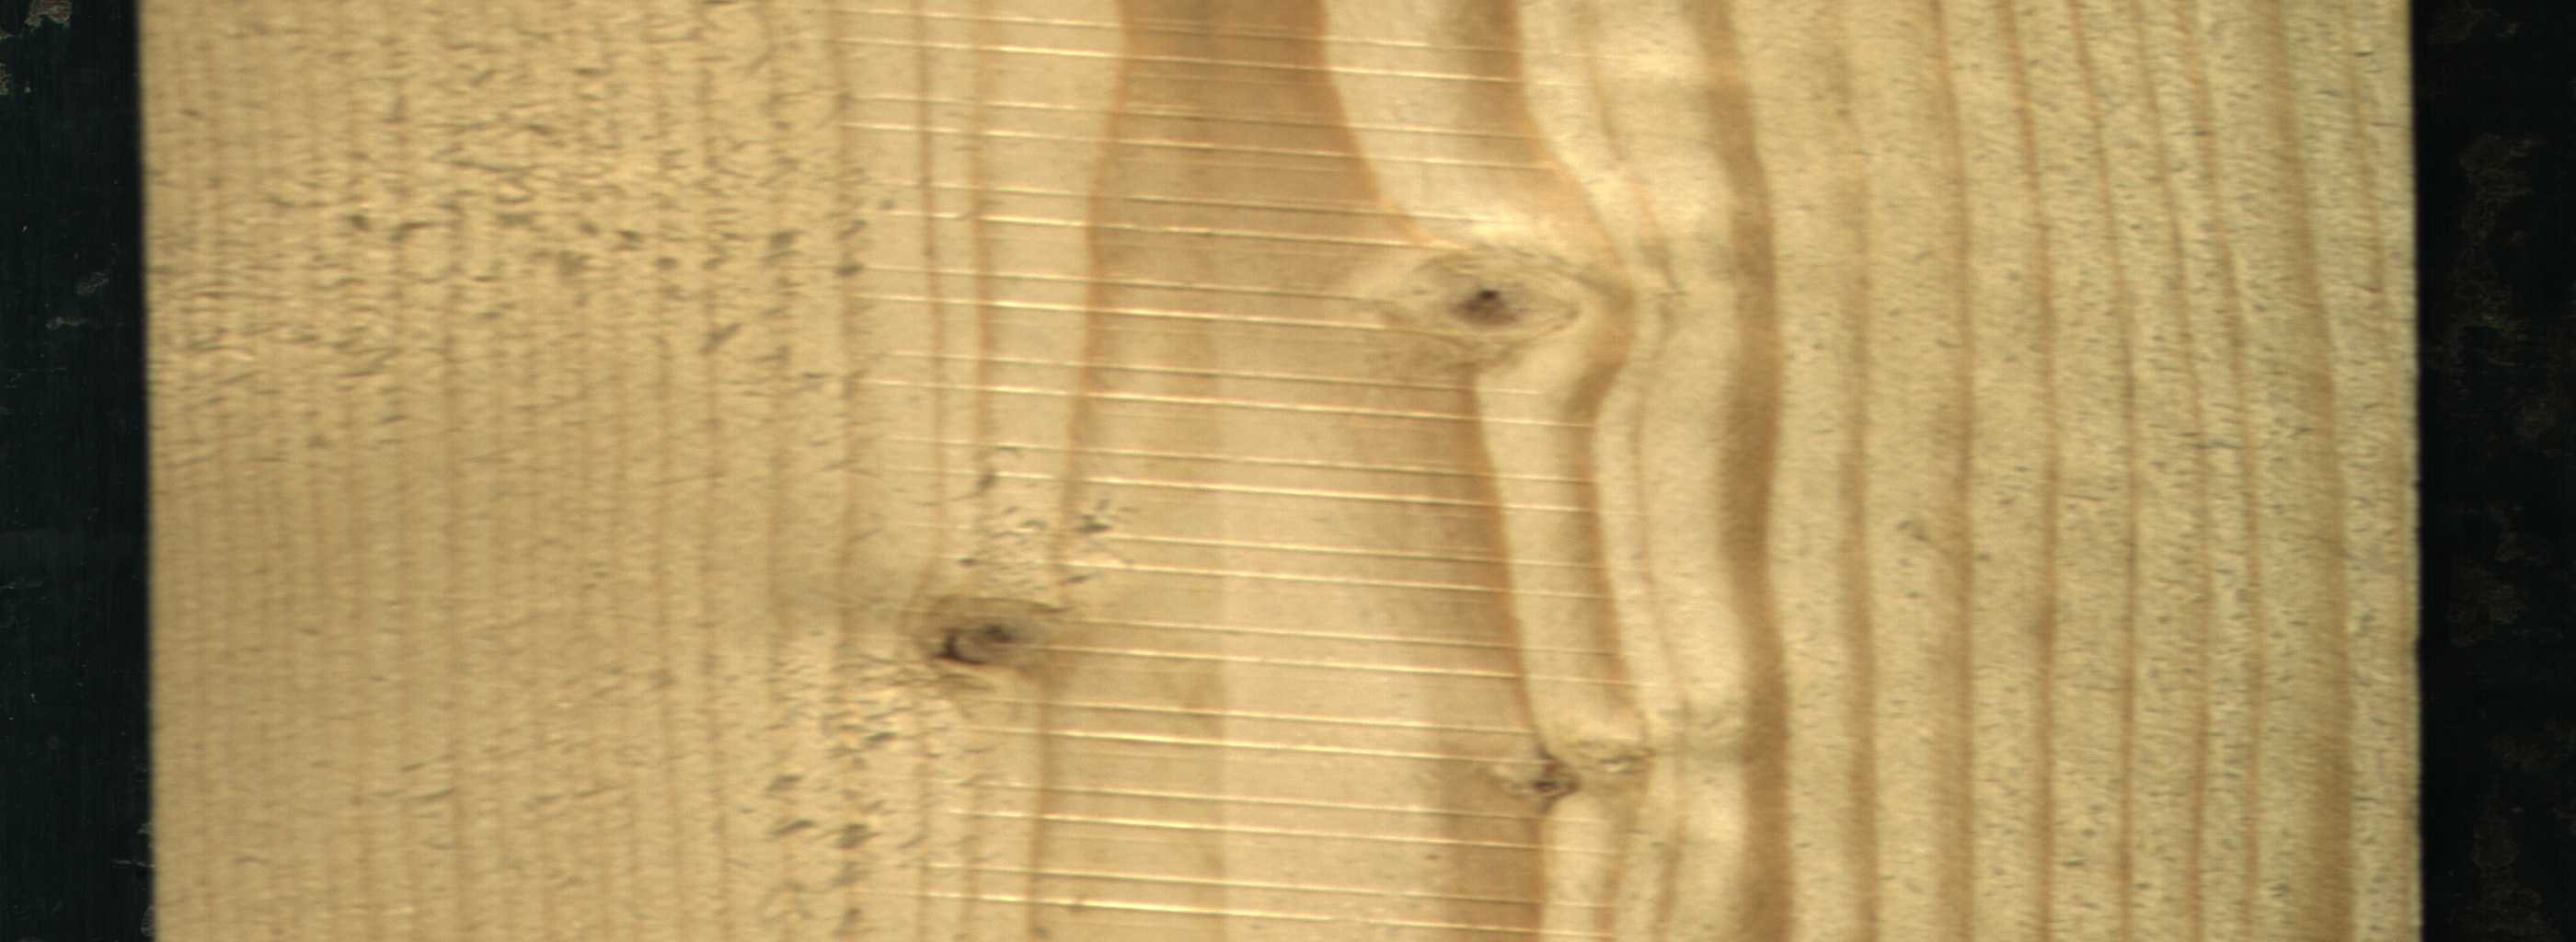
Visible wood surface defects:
Live_Knot
Live_Knot